Question: Im trying to figure out if there's a way to add a shadow (complex one, not linear) to
a view in android?
here's an image of the requested result:

as you can see, in the cornes the shadow is strongr and as we go to the middle, the shadow becomes lighter.
Is there a way to do this without using an image below the view?
thanks!
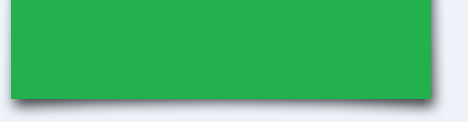
Answer: There is no function which easily do this. You would have do invent a program just to draw this effect. However using 9-patch png it can be done with a streachable image: <URL>